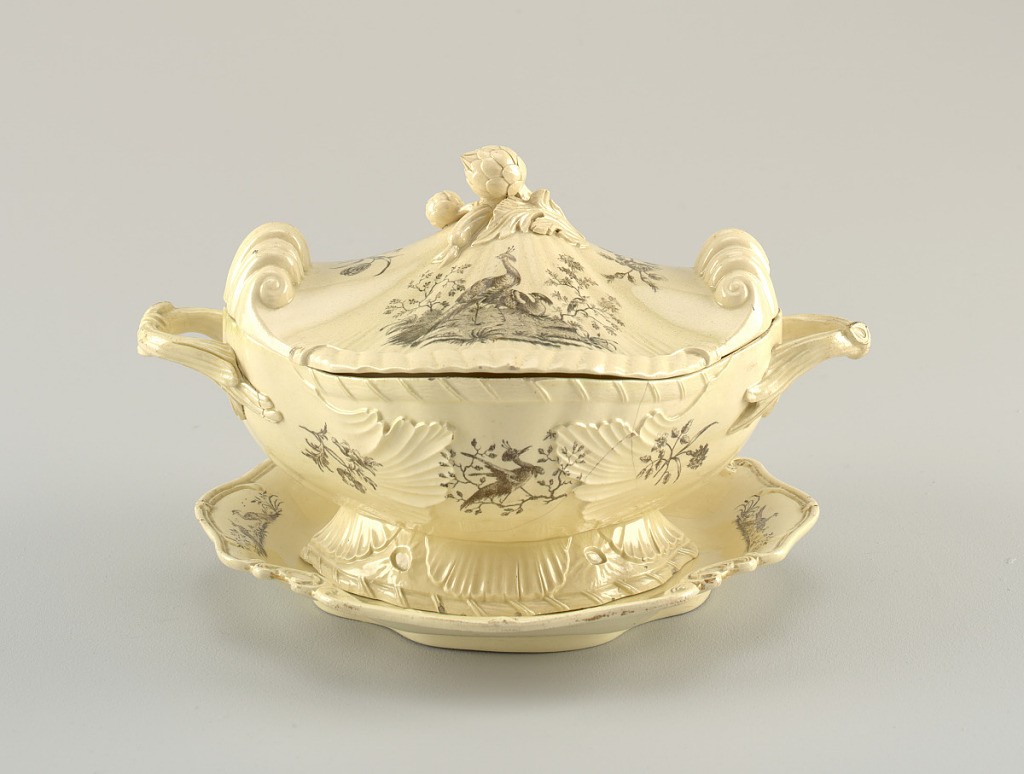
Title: Vegetable dish, cover and plate
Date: ca. 1790
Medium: Lead-glazed earthenware ("cream ware")
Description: Oval body on rising, irregular foot. Body has two handles formed by bound branches. Raised decoration of leaves on sides, extending from either side, and on the foot. Cover rises in center to a handle in the form of a bud and leaf, and is modelled in scrolls on each end. Plate has a raised border of scrolls picked out in gold. Overglaze black transfer decoration of male and female peacocks, foliage and flowers on each piece. Ladle opening in cover.